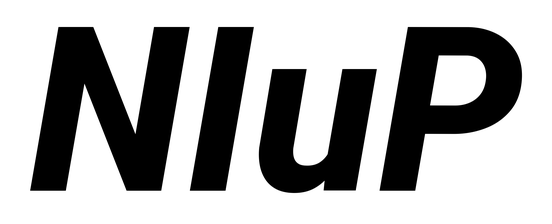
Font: Roboto-Italic_ExtraBold_Italic